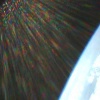
Label: sunburn